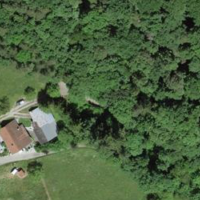
EUNIS habitat code: 44
Species observed at this site:
Lysimachia vulgaris